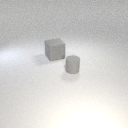
small gray rubber cylinder to the right of large gray rubber cube